Question: This is my first foray with Jenkins, and I've installed it on Windows 2008 R2. I have also installed the "Jenkins GIT plugin" as well as the "GitHub plugin". Below you'll see an image where I've combined by project setup (trying to connect to the GitHub repository) and below the blue break is the Git setup for Jenkins. Can anyone tell me what the red error message means? It looks like the command is incorrect - the fact that the executable is missing from the path seems weird, but that could be my ignorance.
Running "ssh git@github.com" in Git Bash comes back with a success, so my ssh keys seem to be installed correctly (and I'm not dealing with an authentication error here).

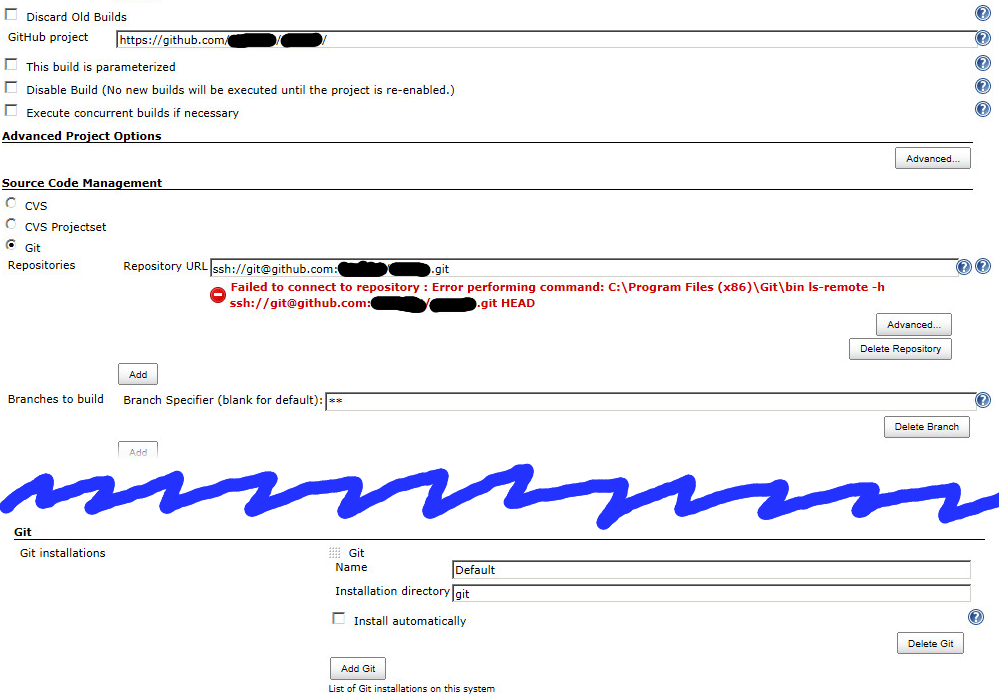
Answer: I have encountered a similar issue and suspect it might due to a bug in the Jenkins Git Plugin, having a problem with my corporate web proxy.
Setting git config for http.proxy and https.proxy works from the shell, but not for Jenkins Git Plugin.
As a temporary workaround I have had some success setting SCM to and then adding a of as follows:
'''
if [ -e ".git" ]
then
git pull
else
git clone --progress -o origin https://github.com/matthesrieke/nasa-wwj-maven.git .
fi
'''
This script simply clones the git repo on the first build, or updates it on subsequent builds.